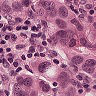
Metastatic tissue present: yes